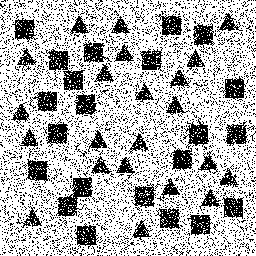
Squares: 22
Triangles: 22
Stars: 0
Total shapes: 44